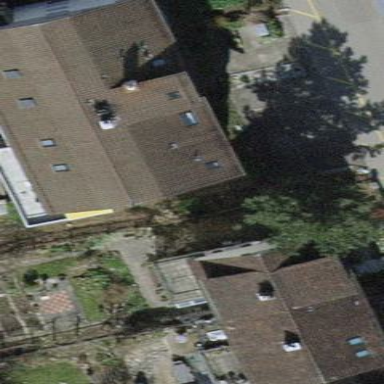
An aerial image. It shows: Building with apartments featuring tiled roof.